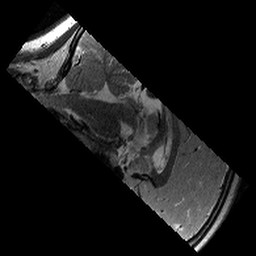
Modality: T2w
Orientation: sagittal
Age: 11
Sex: female
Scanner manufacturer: siemens
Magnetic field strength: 3 T
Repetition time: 9.23 s
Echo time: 0.067 s